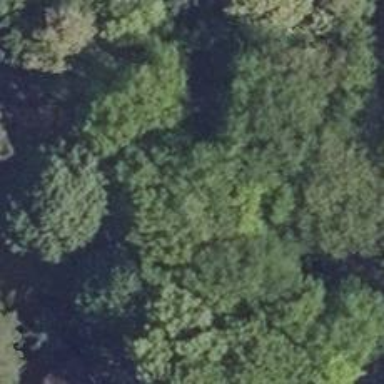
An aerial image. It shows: Single tag "natural: tree."